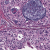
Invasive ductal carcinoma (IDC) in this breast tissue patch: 0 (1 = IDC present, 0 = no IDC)